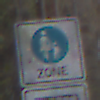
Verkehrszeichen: BeginnFussgaengerzone
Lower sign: MehrspurigeFahrzeugeFrei5
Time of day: MorningAfternoon
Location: Outdoor (Urban)
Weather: PartlyCloudy
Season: NotSpecified
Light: Natural